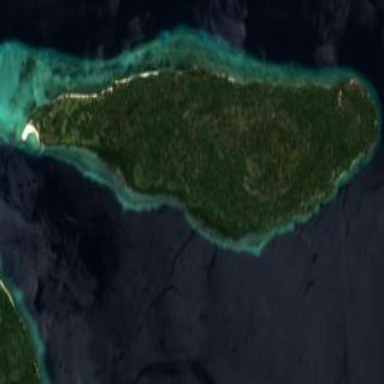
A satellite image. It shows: Island with natural coastline.